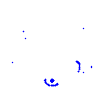
Particle: proton